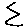
Label: zigzag